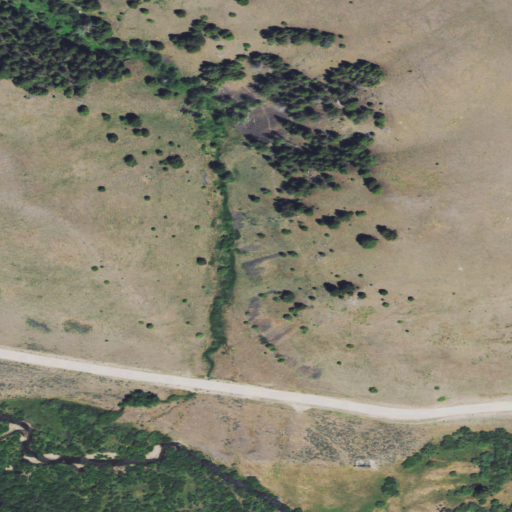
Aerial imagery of valley in Montana named Alta Gulch containing shrub, evergreen forest, woody wetlands, and grassland